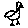
Label: bird